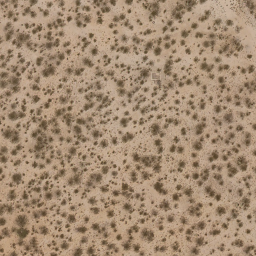
Label: chaparral